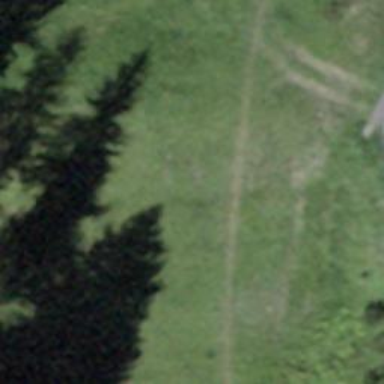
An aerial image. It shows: Ground path.